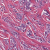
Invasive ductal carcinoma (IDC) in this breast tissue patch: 0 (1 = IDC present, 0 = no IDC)